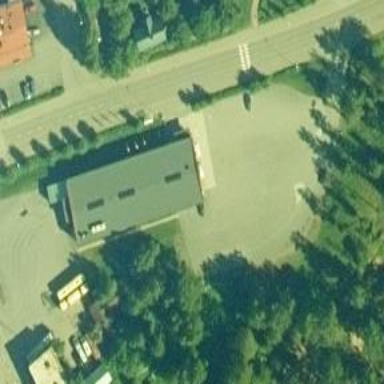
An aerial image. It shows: Post office.